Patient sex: F
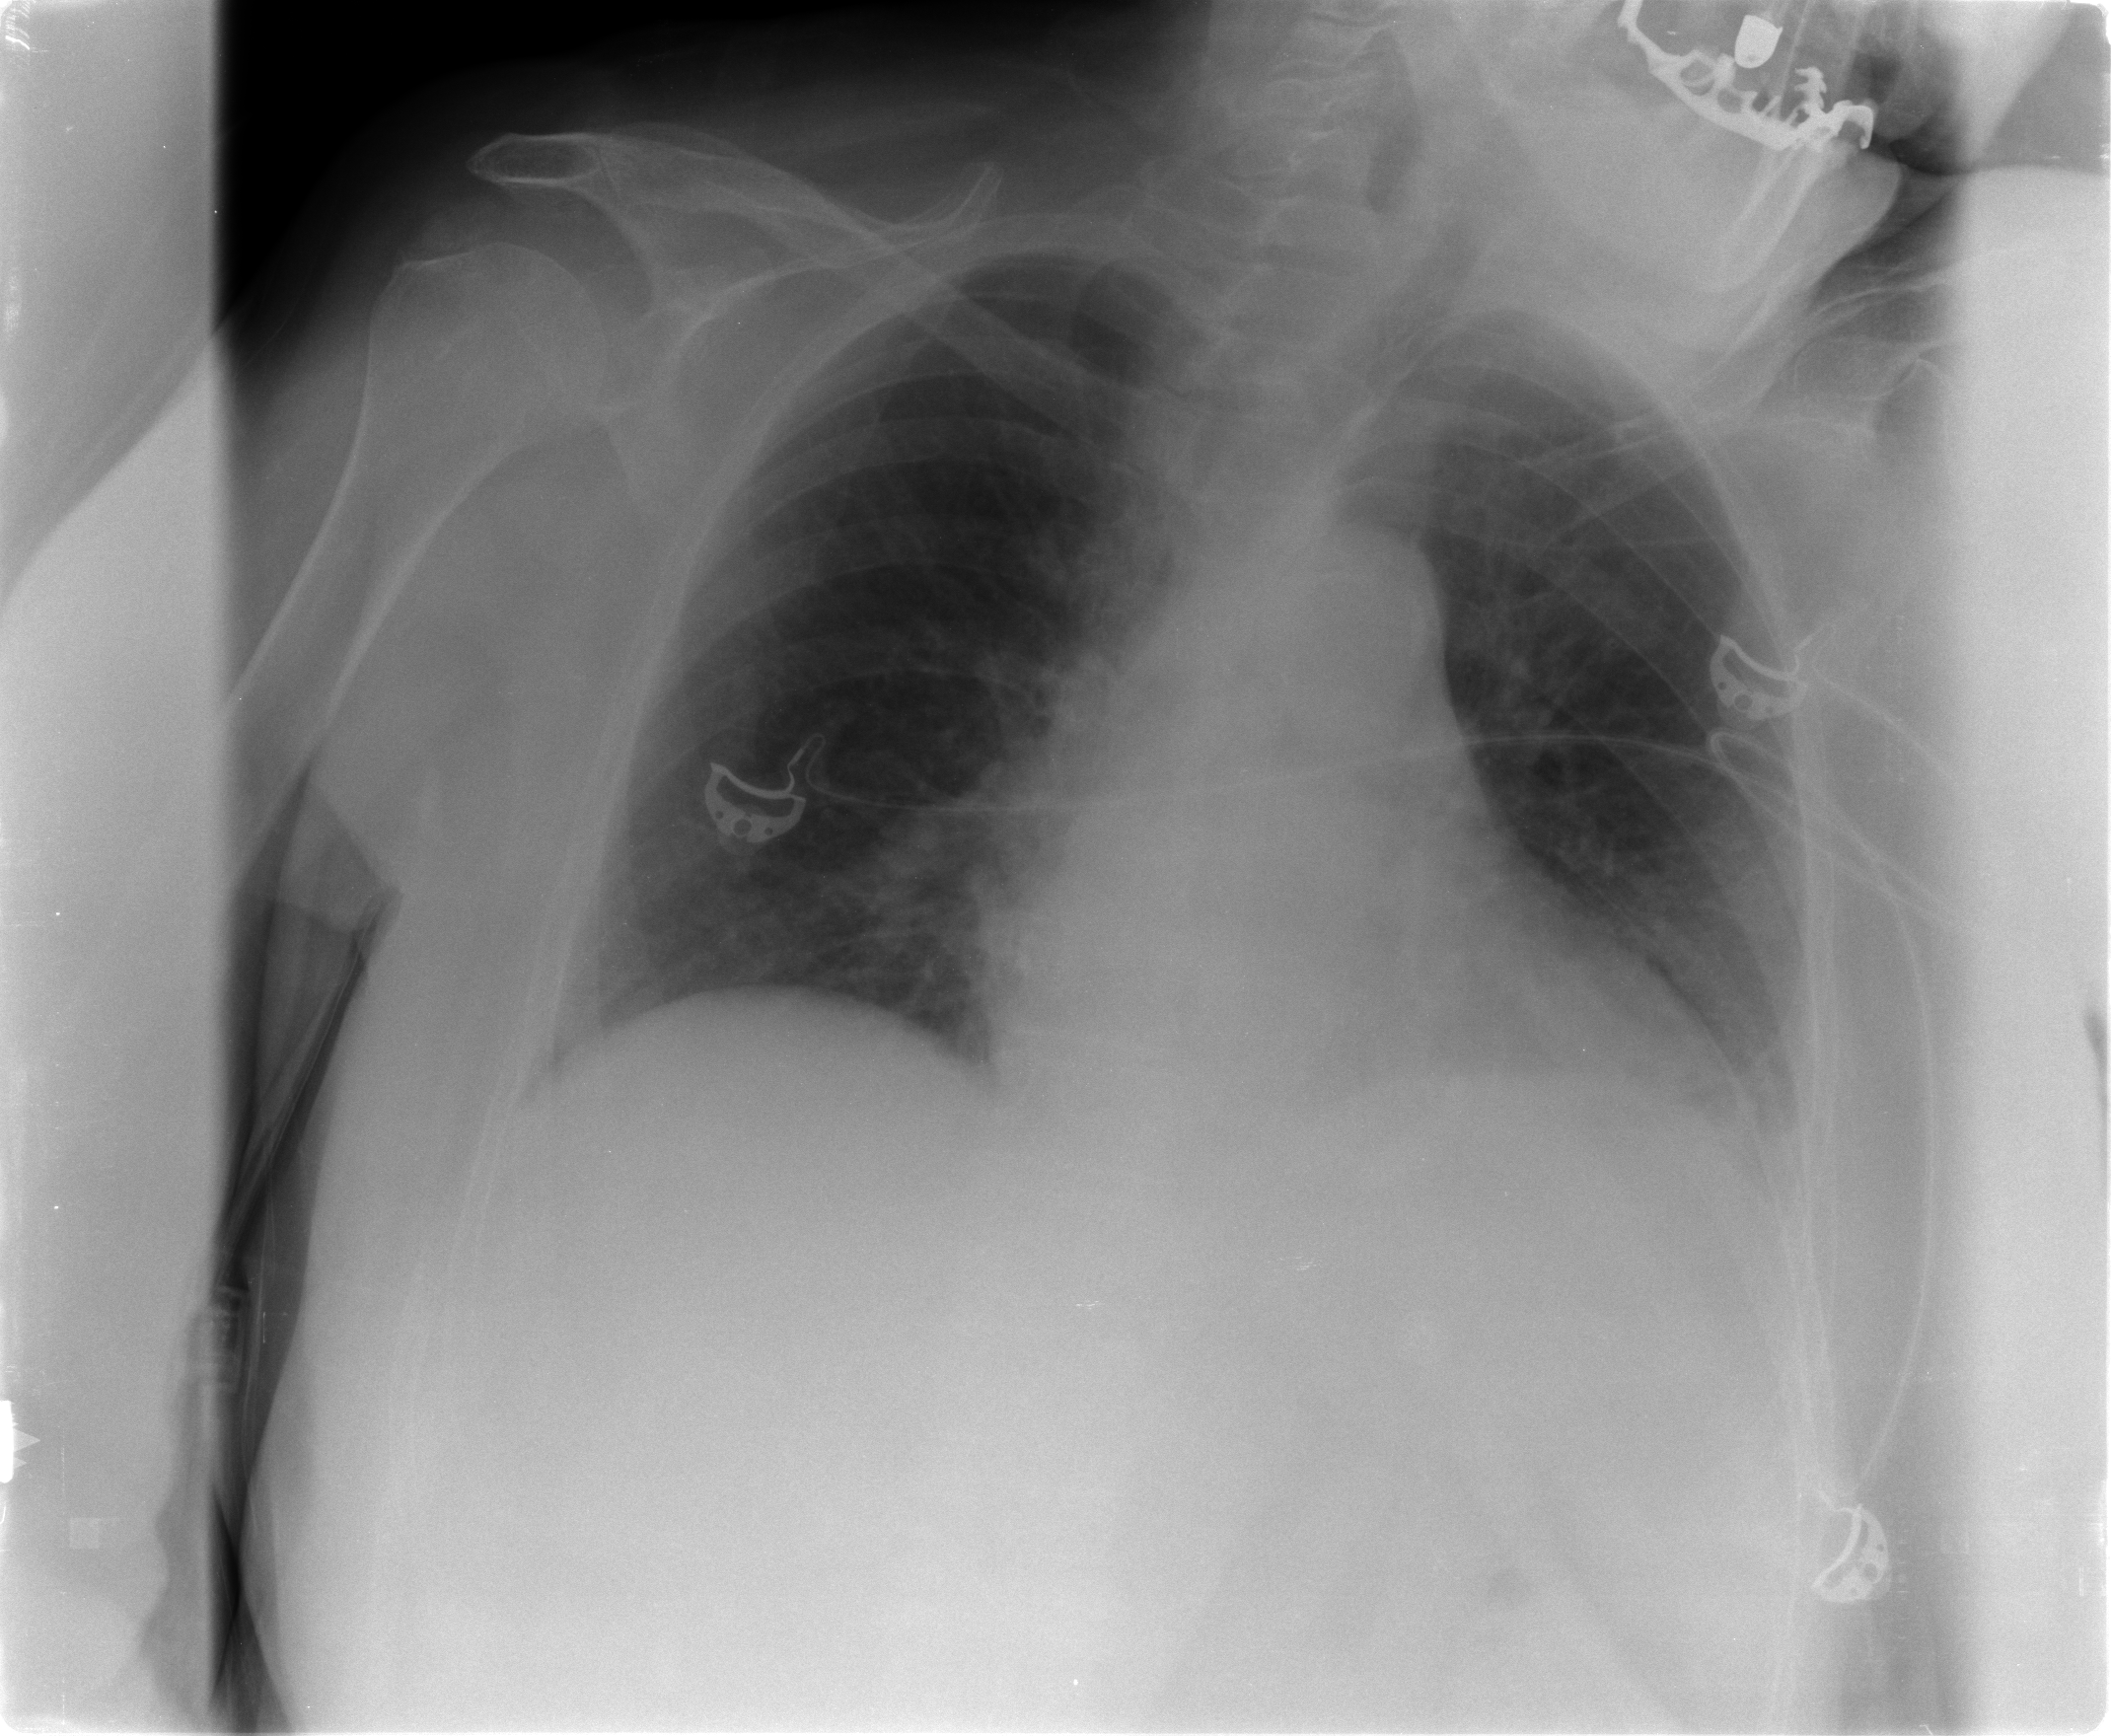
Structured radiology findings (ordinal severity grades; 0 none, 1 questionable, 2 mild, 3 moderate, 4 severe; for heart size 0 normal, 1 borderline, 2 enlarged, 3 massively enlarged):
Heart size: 2
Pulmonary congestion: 1
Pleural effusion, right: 0
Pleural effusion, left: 1
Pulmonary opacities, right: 0
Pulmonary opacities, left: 0
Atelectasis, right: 0
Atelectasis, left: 2